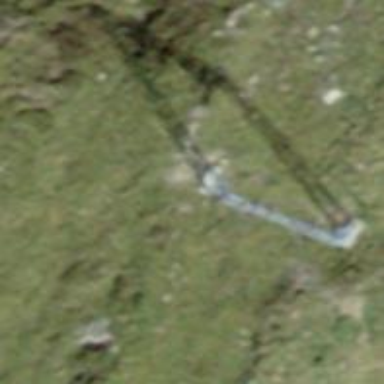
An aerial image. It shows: Pylon for aerialway.